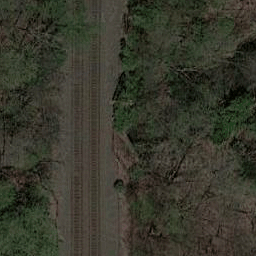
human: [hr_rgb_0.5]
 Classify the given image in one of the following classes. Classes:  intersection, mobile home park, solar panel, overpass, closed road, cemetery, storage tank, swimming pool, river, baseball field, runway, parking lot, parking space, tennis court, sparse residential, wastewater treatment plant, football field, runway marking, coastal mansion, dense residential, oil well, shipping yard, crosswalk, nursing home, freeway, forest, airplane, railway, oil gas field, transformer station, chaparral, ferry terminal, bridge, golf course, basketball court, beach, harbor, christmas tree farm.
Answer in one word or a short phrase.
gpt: railway